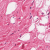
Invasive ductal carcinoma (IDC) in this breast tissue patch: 0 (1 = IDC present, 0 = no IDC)